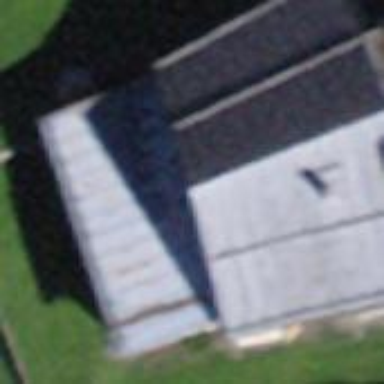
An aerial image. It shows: Building with gabled roof oriented across.